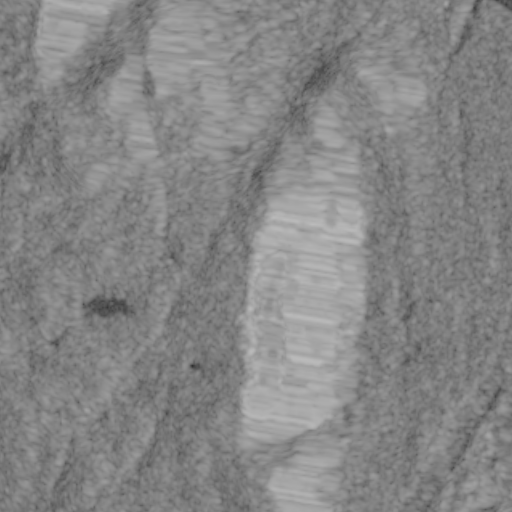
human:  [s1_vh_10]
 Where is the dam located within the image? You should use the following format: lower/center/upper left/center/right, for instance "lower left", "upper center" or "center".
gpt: The dam is located in the center left of the image.
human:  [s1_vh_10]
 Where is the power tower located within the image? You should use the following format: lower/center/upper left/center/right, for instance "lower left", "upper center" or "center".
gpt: The power tower is located in the lower right of the image.
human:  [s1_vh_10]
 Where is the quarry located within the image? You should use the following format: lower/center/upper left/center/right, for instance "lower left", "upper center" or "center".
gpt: The quarry is located in the lower right of the image.
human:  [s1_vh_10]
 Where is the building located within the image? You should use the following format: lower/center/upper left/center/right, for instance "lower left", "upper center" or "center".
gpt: The building is located in the upper left of the image.
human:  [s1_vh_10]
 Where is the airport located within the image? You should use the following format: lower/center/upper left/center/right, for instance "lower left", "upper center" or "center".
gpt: There is no airport in the image.

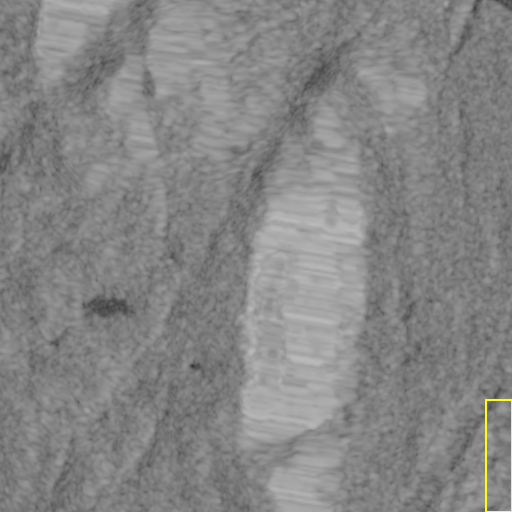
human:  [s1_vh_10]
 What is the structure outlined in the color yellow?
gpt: The structure outlined in yellow is a quarry.
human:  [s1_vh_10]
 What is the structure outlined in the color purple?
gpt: There is no purple outline.